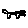
Label: cat